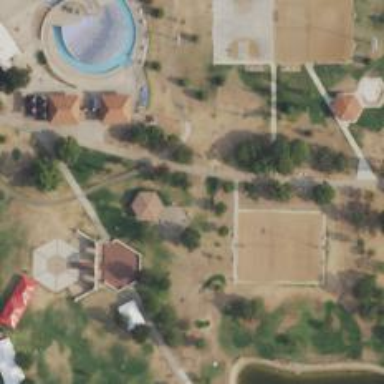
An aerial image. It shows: Disc golf basket.